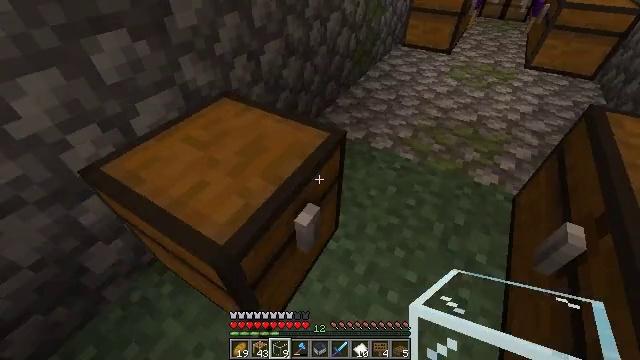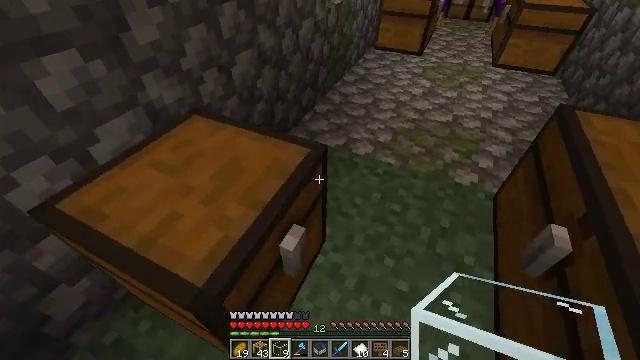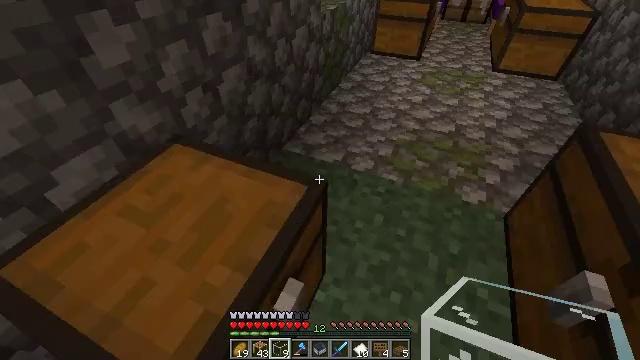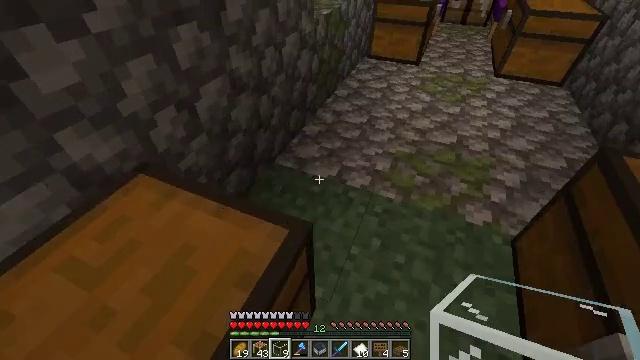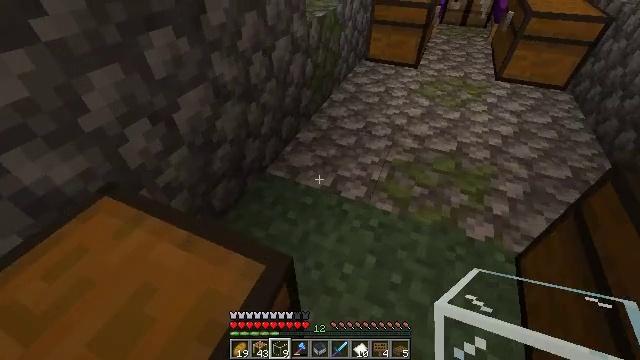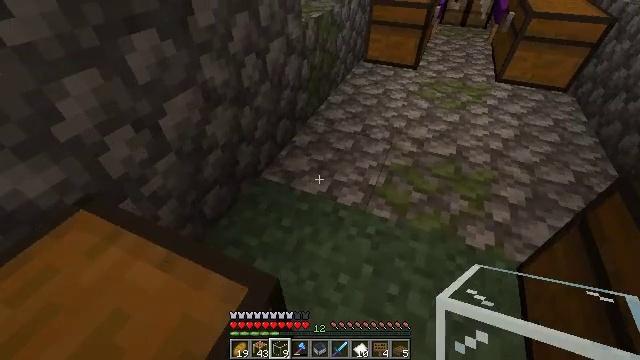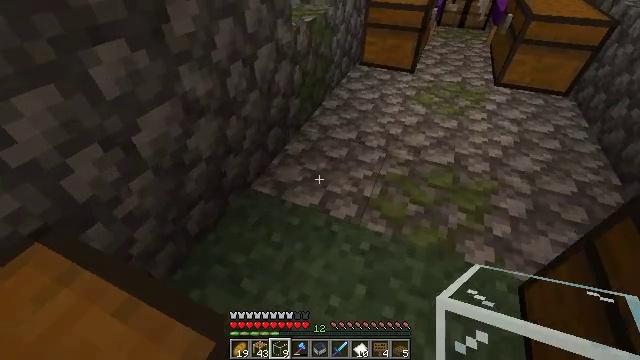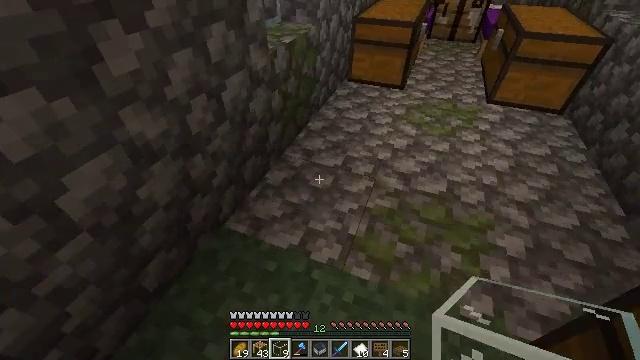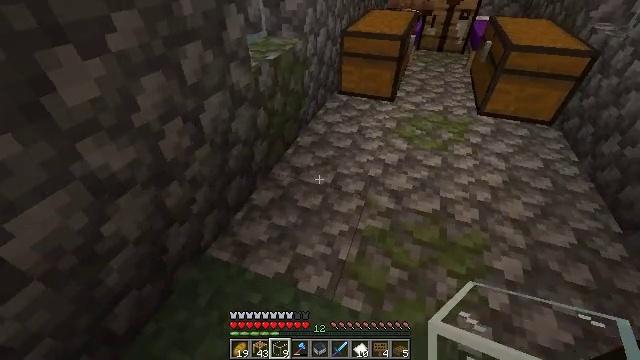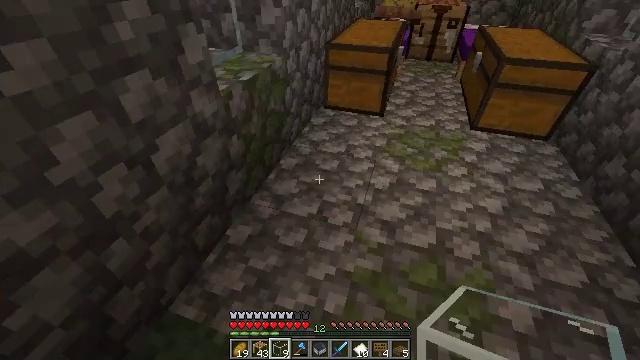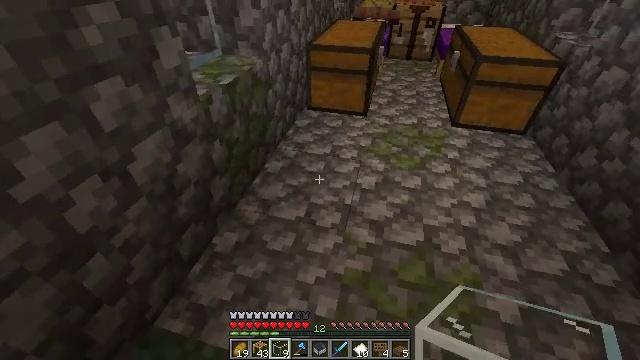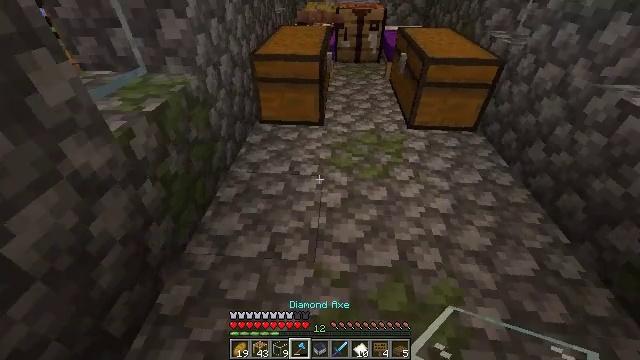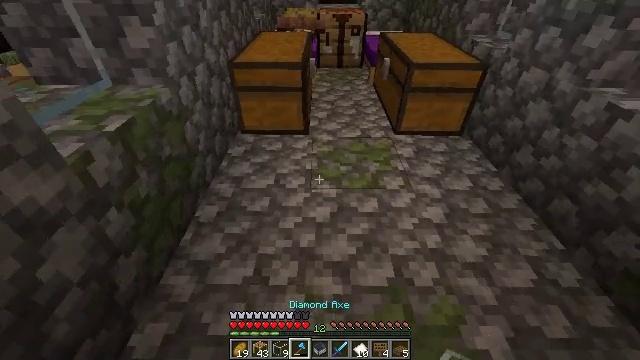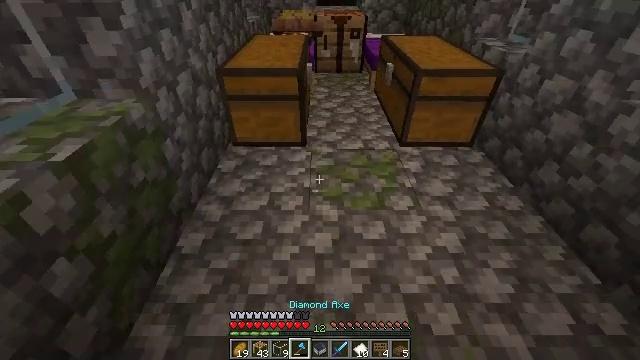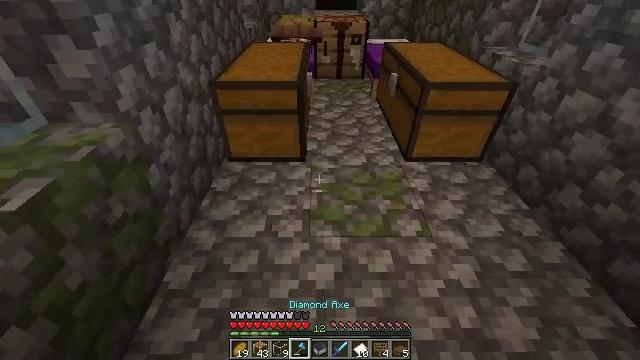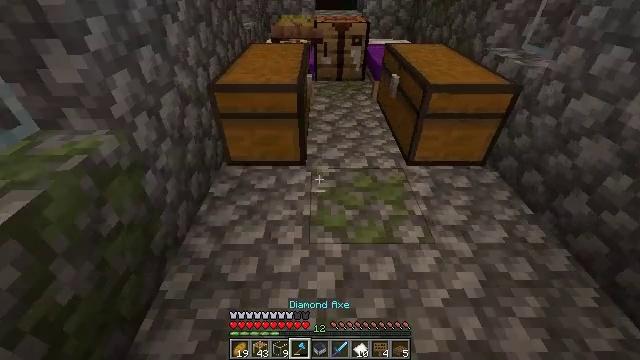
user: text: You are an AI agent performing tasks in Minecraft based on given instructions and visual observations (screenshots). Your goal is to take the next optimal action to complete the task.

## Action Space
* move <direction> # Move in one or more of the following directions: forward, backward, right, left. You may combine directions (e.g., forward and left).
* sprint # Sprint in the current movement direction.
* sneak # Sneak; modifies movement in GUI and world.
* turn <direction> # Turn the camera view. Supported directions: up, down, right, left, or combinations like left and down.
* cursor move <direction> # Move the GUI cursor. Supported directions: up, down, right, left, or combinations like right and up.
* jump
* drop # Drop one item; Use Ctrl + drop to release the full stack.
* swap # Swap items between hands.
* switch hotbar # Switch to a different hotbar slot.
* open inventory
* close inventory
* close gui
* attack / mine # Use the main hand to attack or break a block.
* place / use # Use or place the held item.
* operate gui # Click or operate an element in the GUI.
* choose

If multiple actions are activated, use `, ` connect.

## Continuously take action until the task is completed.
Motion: motion action
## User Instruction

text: Utilize iron ingots to craft iron boots.
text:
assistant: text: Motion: move forward, turn right
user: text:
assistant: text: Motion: move forward, turn right
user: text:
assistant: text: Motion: move forward
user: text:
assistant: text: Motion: move forward
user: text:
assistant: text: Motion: move forward
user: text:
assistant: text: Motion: move forward
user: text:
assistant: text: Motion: move forward, turn right and up
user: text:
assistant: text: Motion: move forward, turn right and up
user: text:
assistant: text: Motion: move forward, turn right
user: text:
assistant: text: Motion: move forward, turn right
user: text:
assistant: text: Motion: move forward, turn right
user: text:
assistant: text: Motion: move forward, turn right
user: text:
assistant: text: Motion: move forward
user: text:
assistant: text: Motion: move forward
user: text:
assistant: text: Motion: move forward
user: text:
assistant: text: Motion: move forward
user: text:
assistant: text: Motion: move forward
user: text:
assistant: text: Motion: move forward
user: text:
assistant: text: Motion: move forward
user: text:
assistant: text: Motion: move forward
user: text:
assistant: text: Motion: move forward, sprint, turn right
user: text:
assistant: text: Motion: move forward, sprint, turn right
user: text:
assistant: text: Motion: move forward, sprint, turn right
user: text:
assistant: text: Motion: move forward, turn right
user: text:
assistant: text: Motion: move forward
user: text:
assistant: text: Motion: move forward, turn right
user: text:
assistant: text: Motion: move forward, turn right
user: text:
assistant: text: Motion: move forward, turn right
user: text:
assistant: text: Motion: move forward
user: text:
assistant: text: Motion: move forward